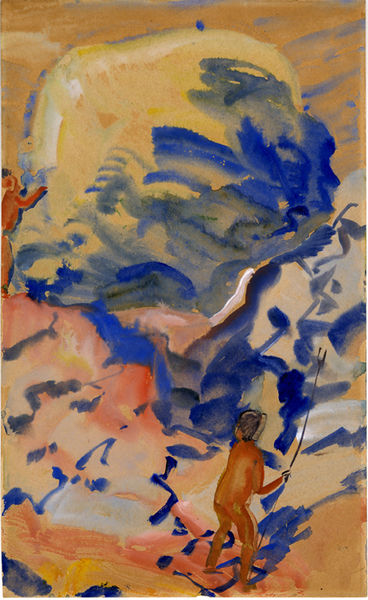
Titel: A Boy with a Fishing Pole
Künstler: Aleksandr Iakovlev
Standort: Amherst (Massachusetts, USA)
Institution: Mead Art Museum, Amherst College
Schlagwörter: blue, men, oil, people, red, white, arm, black, face, figures, gray, hair, modern, painting, woman, yellow, flowers, picture, pink, two, brown, clouds, hell, man, naked, nude, rock, sky, girl, head, hill, hills, mountain, ocean, orange, sand, sea, water, waves, sun, boy, child, light, color, bird, beard, devil, beach, wave, children, abstract, bright, peach, love, person, sunny, sunshine, human, watercolor, art, colorful, colors, back, moon, dynamic, legs, lines, fire, figure, pale, dunes, sunset, native, paint, primitive, fishing, impressionistic, desert, playing, humans, land, waterfall, tan, stick, indian, standing, body, modern art, bodies, spears, boys, spirits, shape, confusion, weapon, indians, spear, pitchfork, skyline, hunter, busy, movment, hunting, lance, warm, hunt, demon, indigenous, outlines, oil paint, painging, blob, hot, tribal, highlight, natives, ambiguous, ponytail, fisherman, hunters, fierce, personnages, pitchforl, man in the moon, neptune, yyellow, sticl